Question: Updated on 02/12/2020:
-
---
I'm using the latest selectize.js (Released 0.12.1) and android (chrome browser). For some reasons the component is not working properly on a mobile browser. Below is the steps to reproduce the issue. Any suggestion or workaround would be greatly appreciated. Thanks!!
1) Go to selectize demo page on your mobile browser - <URL>
2) Scroll down to this example

3) Click on the field to edit it.
4) Now try doing a backspace to clear up the field... it wont work.
Thanks for the help in advance!! : )
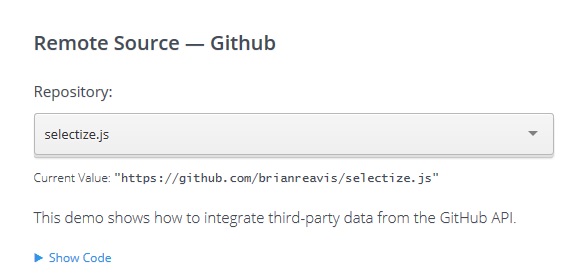
Answer: Ok found a solution. There is a plugin called "restore_on_backspace" that did the trick. Hope this help others.
'''
<script src="../src/plugins/restore_on_backspace/plugin.js"></script>
<script>
$('#select-repo').selectize({
plugins: ['restore_on_backspace']
}
</script>
'''